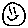
Label: smiley face